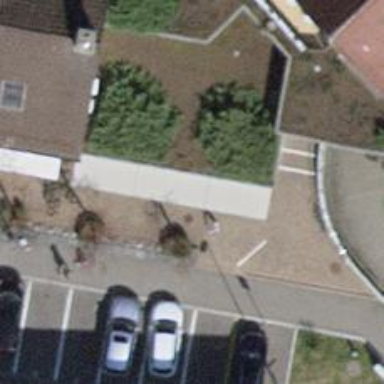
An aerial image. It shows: Red bench.